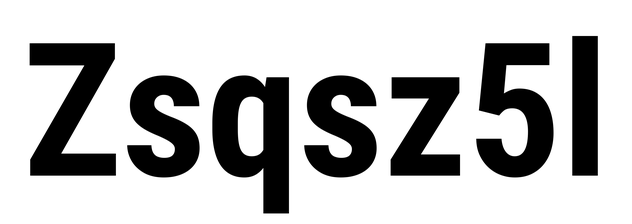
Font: Roboto_Condensed_Bold